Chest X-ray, PA view. Patient: 66 years old, sex F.
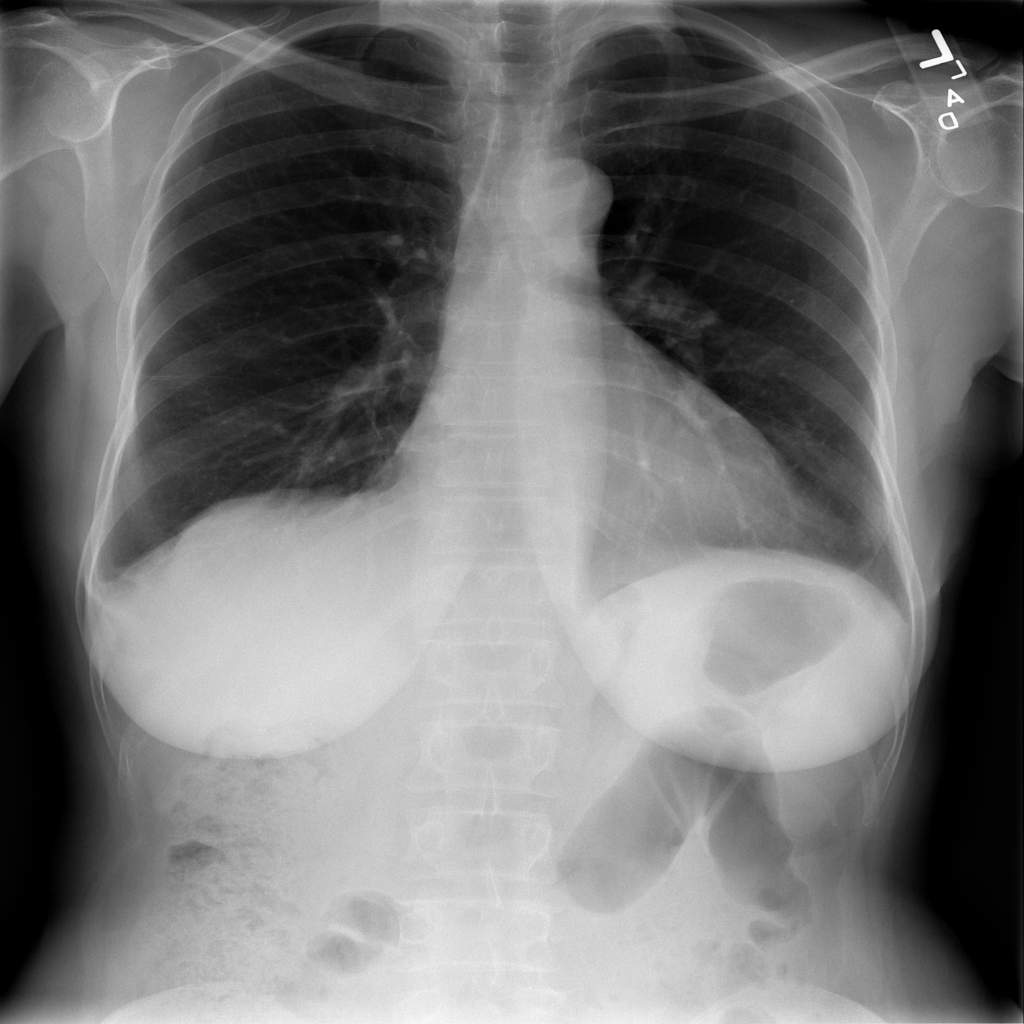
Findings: Effusion